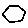
Label: hexagon